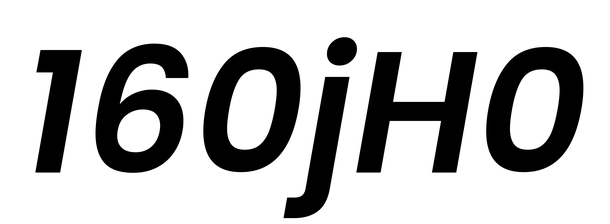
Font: Poppins-SemiBoldItalic